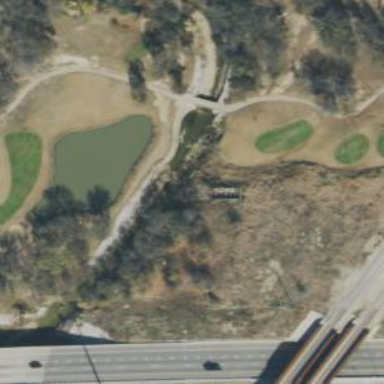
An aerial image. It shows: Water hazard on golf course. The hazard is natural water feature.